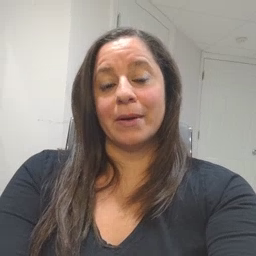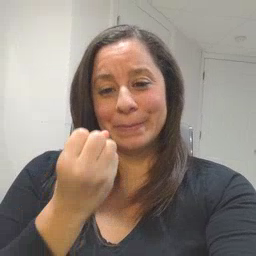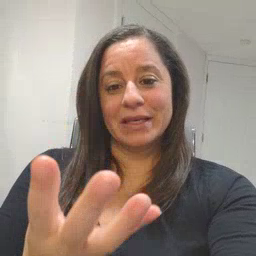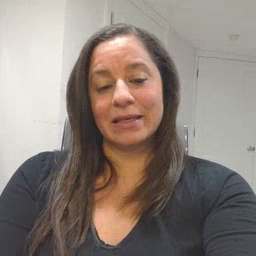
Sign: many